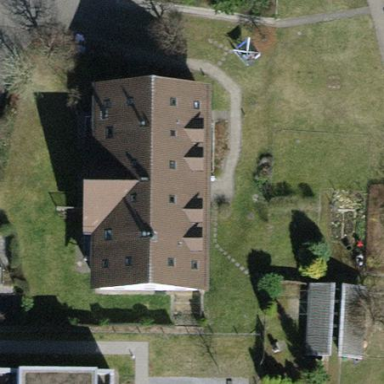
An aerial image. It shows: Building with tile roof.